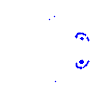
Particle: electron